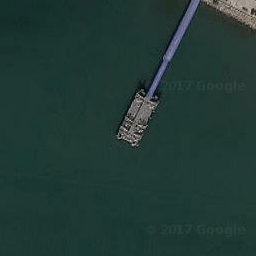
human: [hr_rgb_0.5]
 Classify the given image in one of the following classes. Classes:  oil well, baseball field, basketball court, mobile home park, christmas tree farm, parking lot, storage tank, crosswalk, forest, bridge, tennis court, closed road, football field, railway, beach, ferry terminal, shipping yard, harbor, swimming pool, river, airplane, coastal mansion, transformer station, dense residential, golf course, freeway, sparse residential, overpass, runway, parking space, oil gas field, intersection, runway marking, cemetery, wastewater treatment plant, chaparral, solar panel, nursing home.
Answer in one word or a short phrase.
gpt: ferry terminal